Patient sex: M
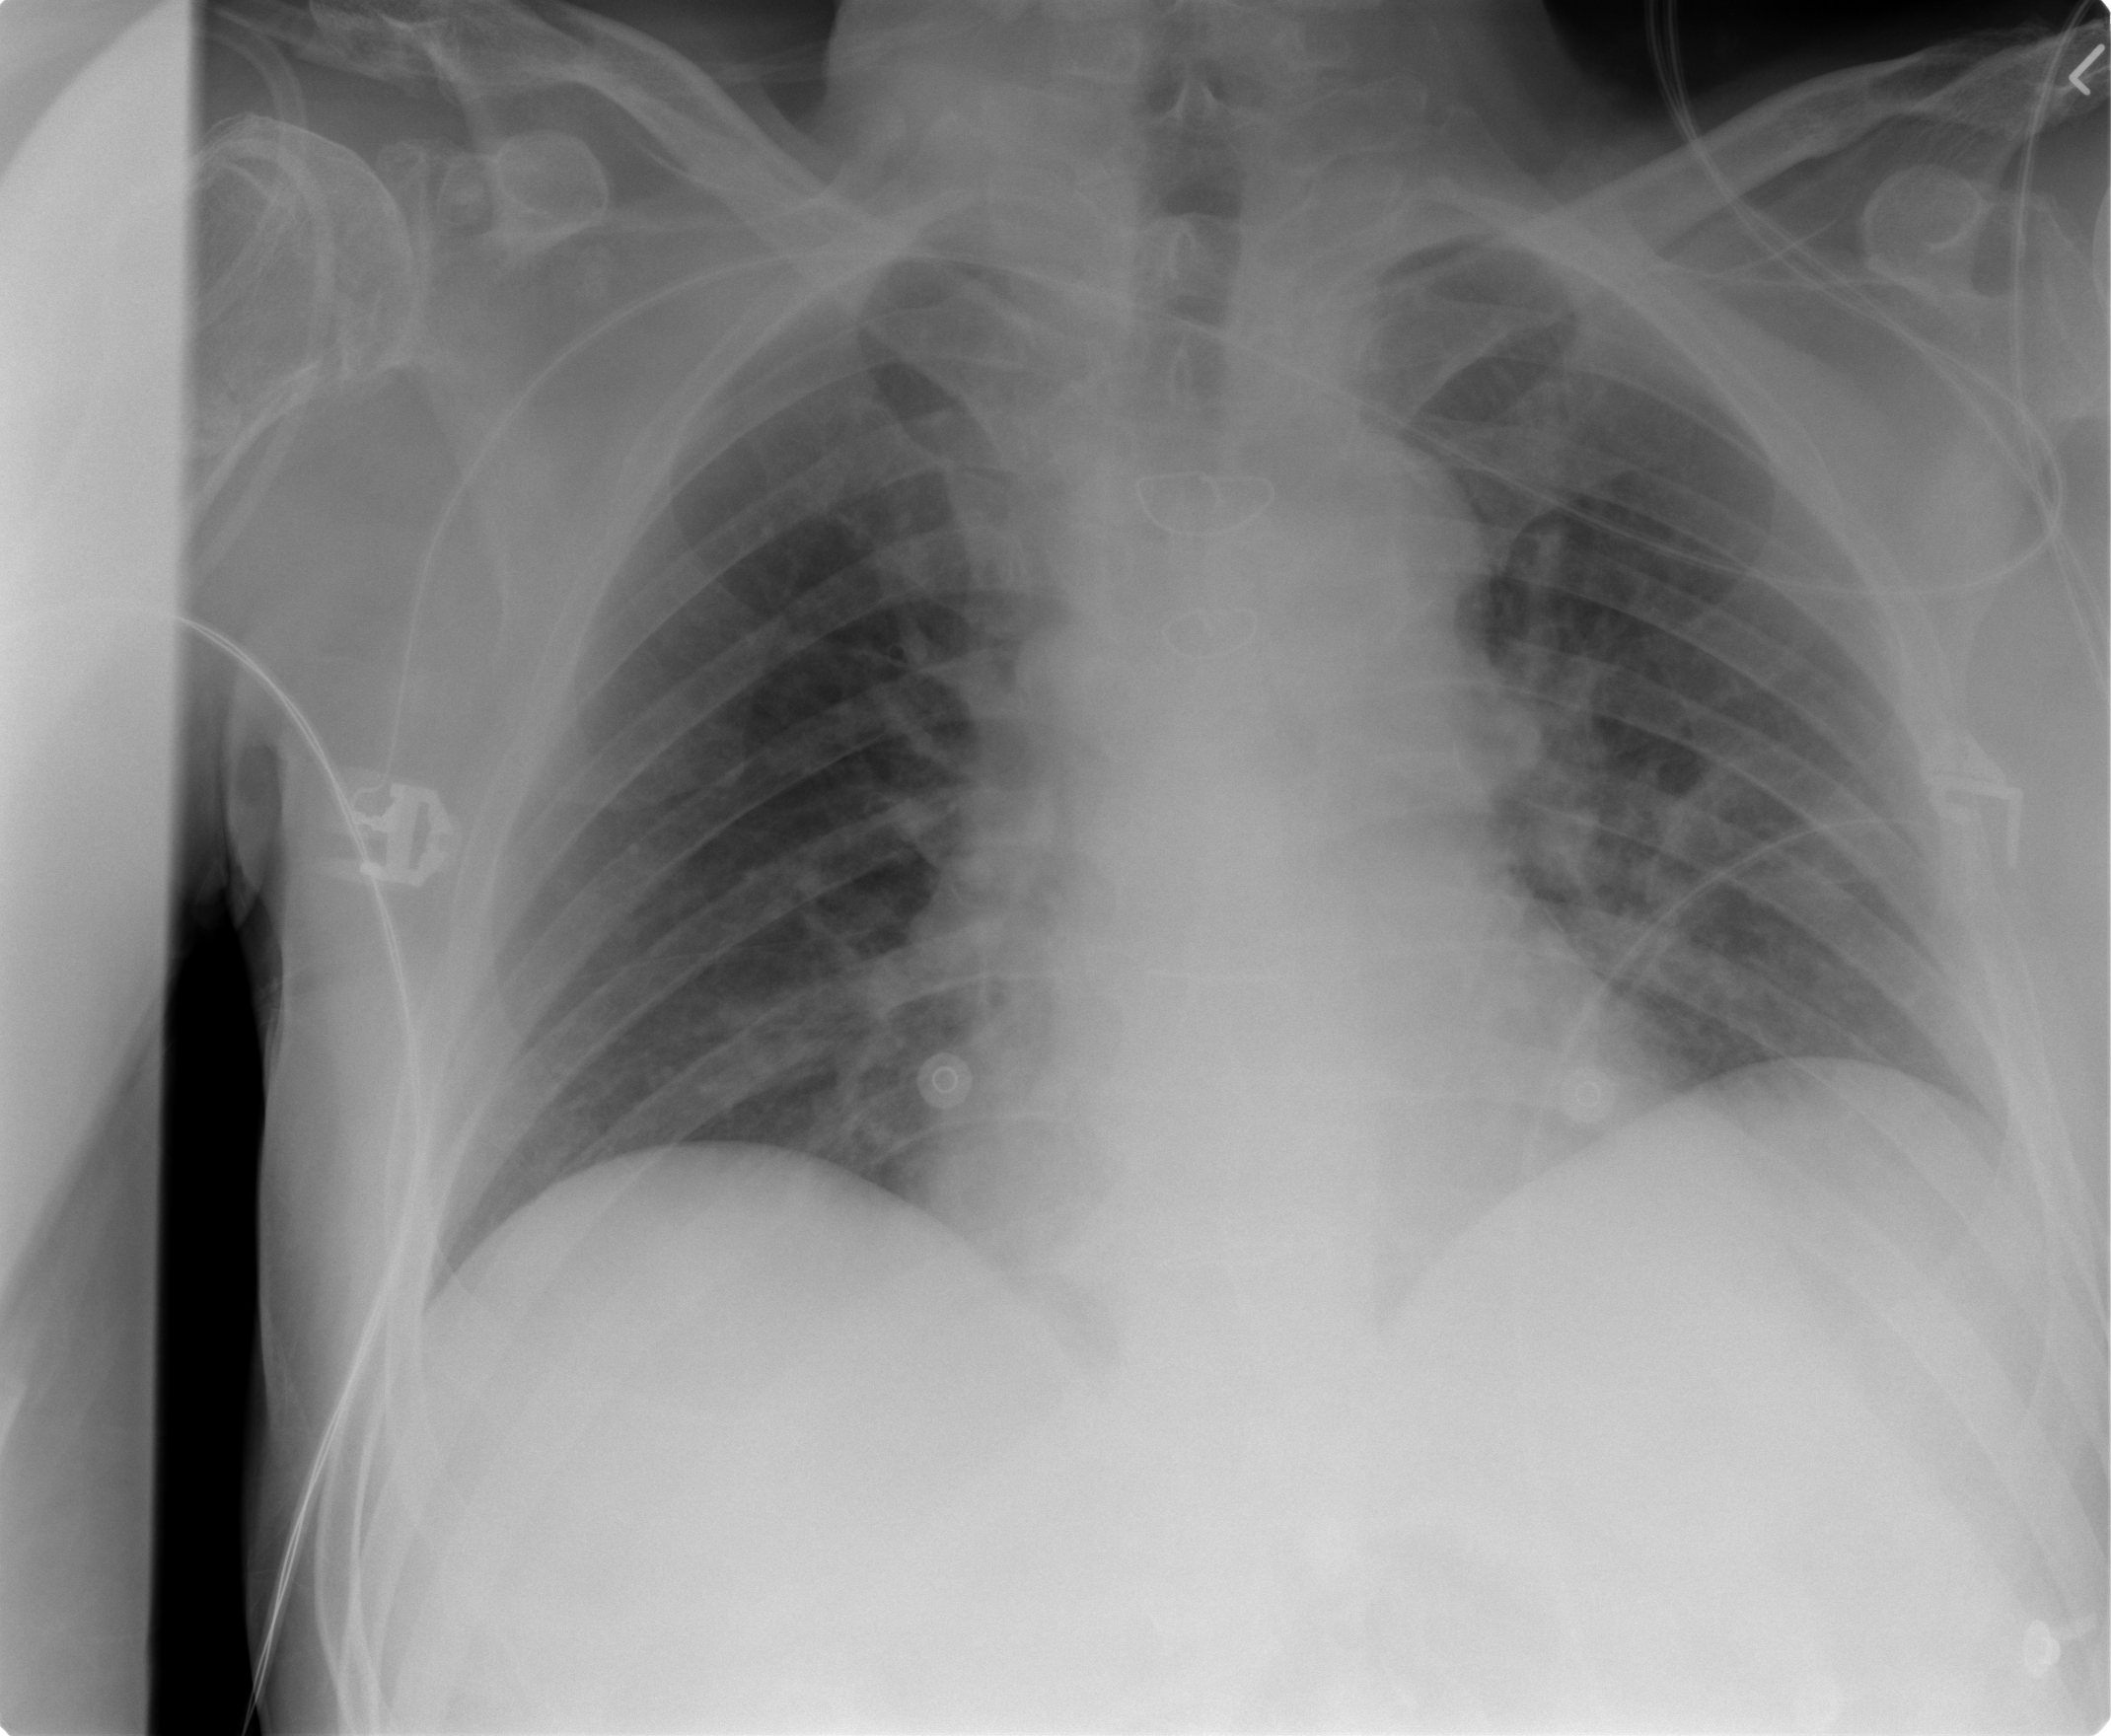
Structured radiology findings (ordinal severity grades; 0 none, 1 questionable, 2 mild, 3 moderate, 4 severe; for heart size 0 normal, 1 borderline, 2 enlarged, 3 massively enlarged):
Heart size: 0
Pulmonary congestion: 2
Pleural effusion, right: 0
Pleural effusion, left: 0
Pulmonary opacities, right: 0
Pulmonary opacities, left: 0
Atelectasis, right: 0
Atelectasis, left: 0